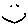
Label: smiley face